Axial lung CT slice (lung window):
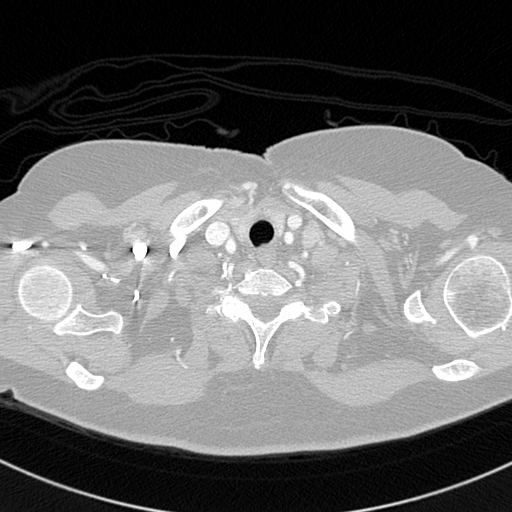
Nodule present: no